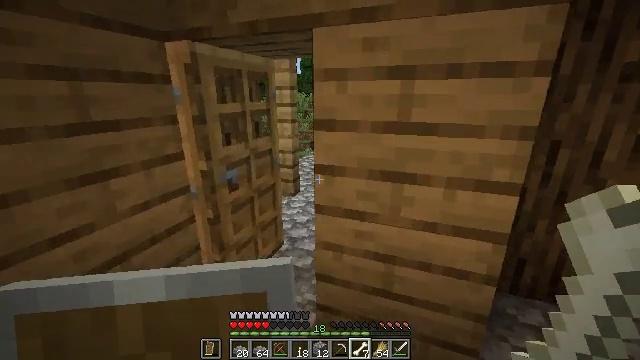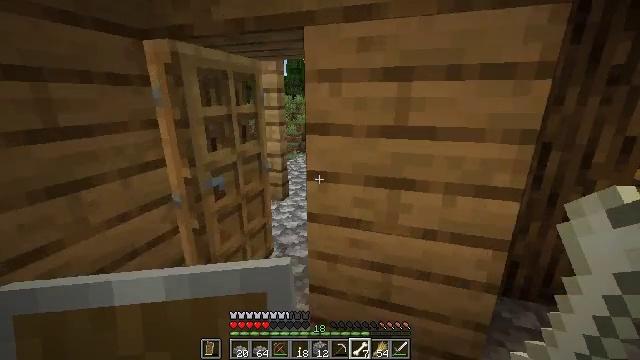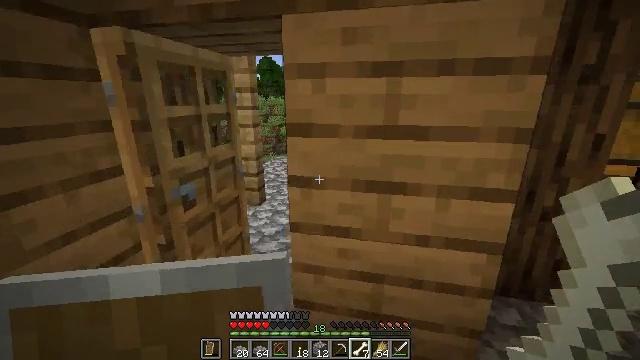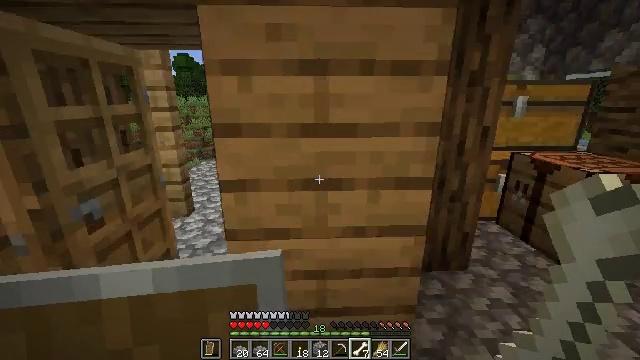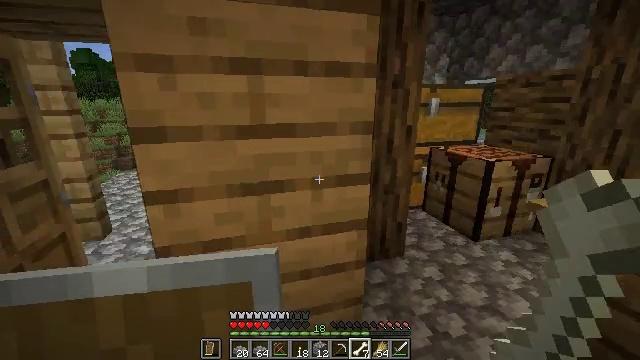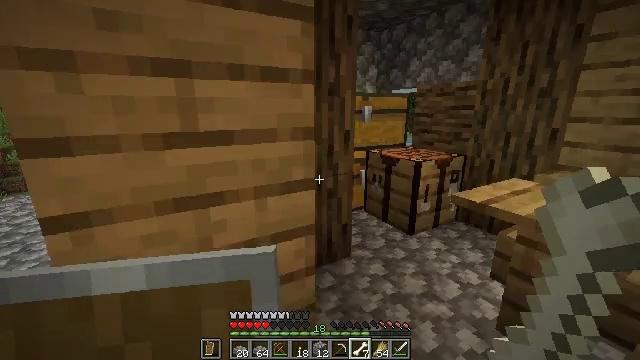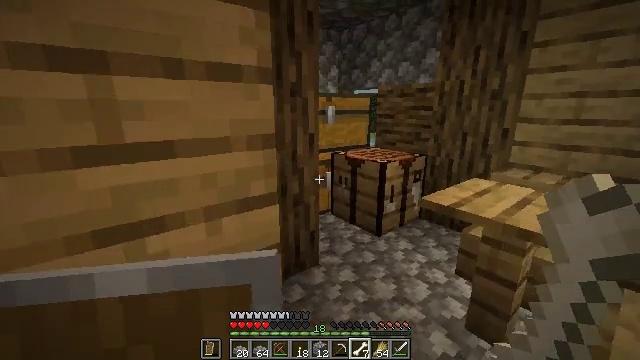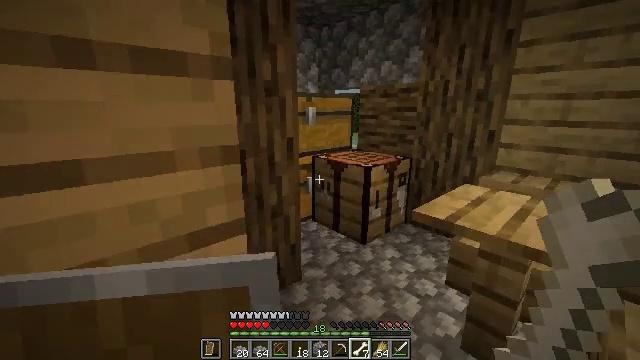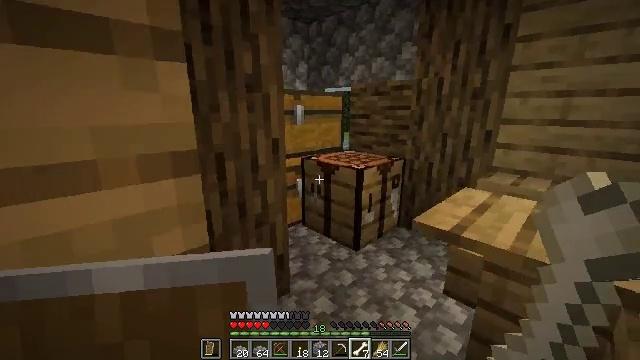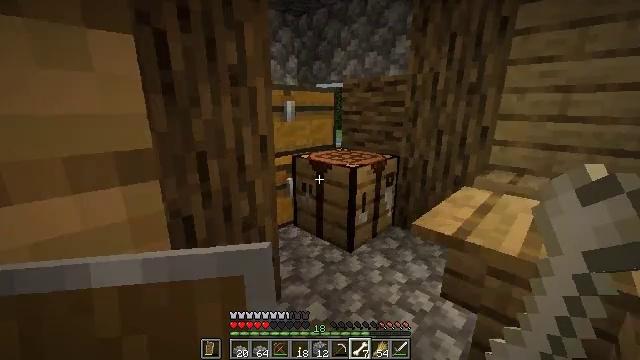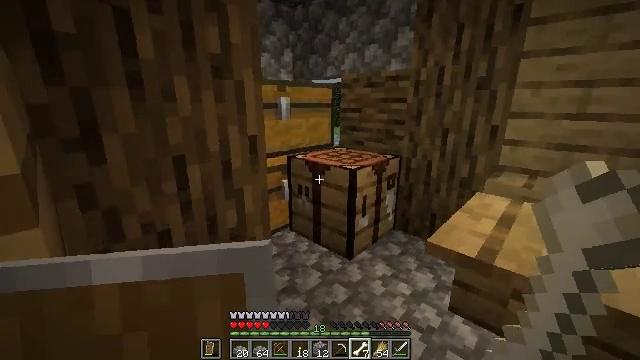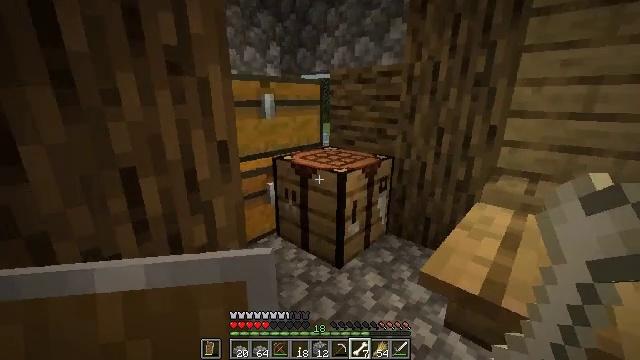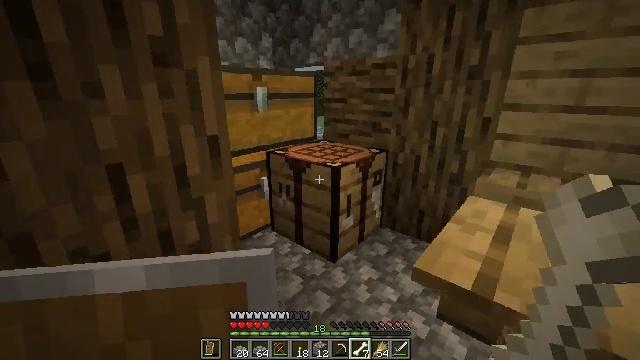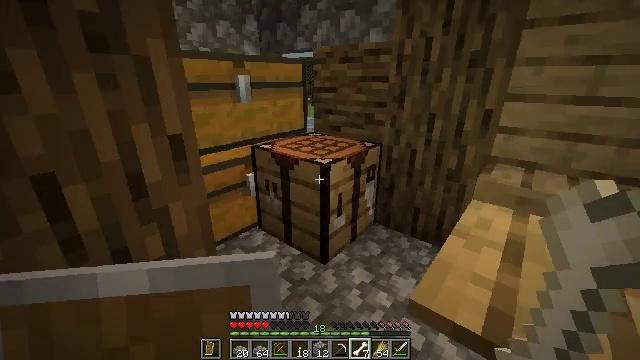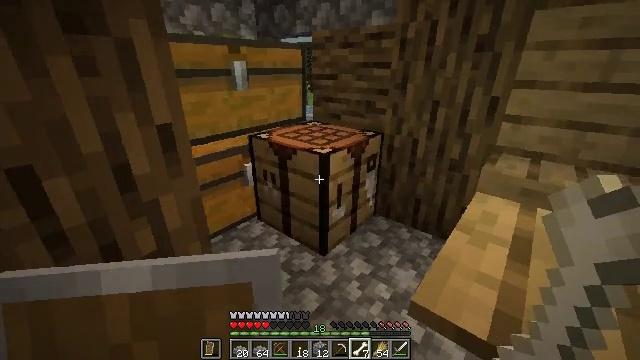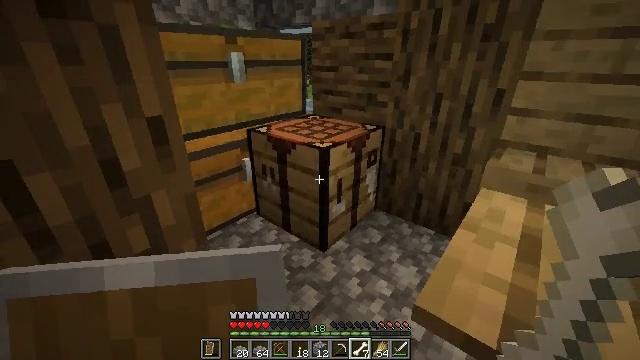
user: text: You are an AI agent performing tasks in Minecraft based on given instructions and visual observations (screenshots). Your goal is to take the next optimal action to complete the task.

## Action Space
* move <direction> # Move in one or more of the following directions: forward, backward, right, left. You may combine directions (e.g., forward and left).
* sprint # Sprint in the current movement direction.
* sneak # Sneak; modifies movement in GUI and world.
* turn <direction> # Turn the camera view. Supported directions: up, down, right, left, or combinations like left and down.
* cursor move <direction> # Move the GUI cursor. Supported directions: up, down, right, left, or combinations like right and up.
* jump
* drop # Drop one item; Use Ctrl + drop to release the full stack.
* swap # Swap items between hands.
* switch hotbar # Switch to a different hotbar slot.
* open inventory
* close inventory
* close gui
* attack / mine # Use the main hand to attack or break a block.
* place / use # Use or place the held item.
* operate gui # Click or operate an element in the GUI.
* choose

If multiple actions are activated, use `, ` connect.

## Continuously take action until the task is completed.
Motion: motion action
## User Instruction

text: Shear sheep after crafting shears.
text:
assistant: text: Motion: turn right
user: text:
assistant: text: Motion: turn right
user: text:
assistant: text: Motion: turn right
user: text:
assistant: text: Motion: turn right
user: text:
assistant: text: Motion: move forward, turn right and up
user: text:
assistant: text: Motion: move forward, turn right
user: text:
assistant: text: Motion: move forward, turn right
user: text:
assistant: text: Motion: move forward, turn right
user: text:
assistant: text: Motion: move forward, turn right
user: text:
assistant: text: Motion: move forward
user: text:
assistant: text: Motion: move forward, turn right
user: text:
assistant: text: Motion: move forward, turn right and down
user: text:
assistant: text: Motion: turn right and down
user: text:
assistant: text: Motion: turn down
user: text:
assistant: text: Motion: turn down, use / place
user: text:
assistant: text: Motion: use / place
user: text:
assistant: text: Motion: use / place
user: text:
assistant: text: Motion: no_op
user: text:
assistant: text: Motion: no_op
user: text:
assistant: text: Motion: no_op
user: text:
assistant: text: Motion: no_op
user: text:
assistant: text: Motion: no_op
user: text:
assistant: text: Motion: no_op
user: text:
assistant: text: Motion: turn right
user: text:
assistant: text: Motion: turn right and down
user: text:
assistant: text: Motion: turn right
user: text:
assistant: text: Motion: no_op
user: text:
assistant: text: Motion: no_op
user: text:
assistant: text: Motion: no_op
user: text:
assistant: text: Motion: no_op